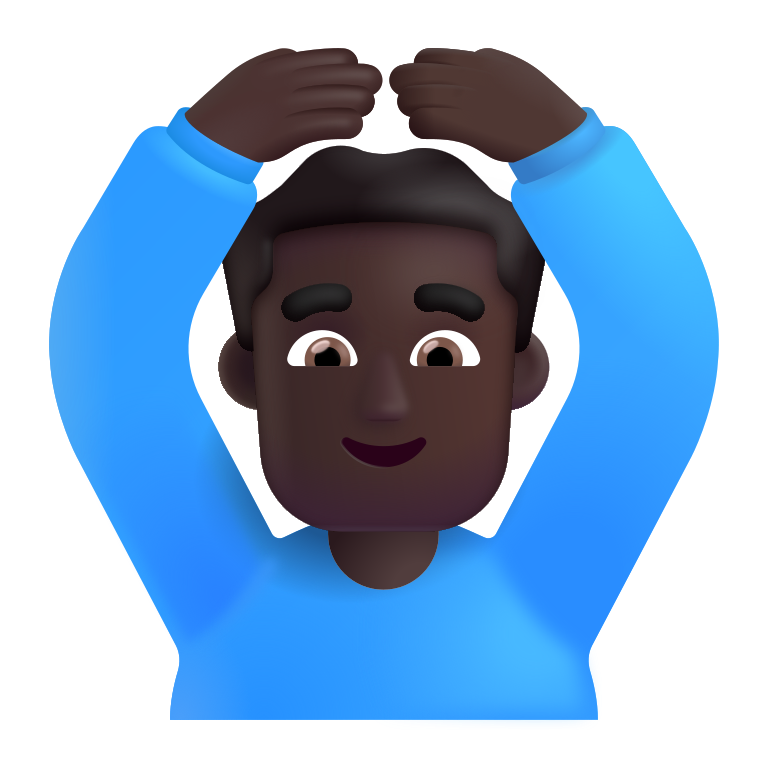
man gesturing ok color dark